Field crop: maize
Growth stage: 2
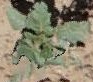
Species: datura